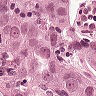
Metastatic tissue present: yes